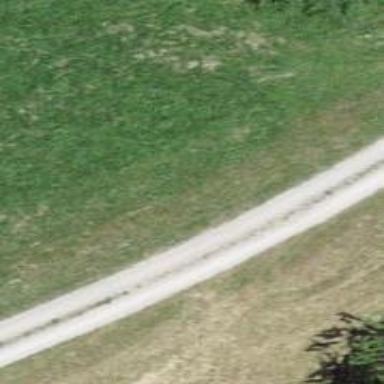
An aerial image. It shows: Service road with gravel surface.